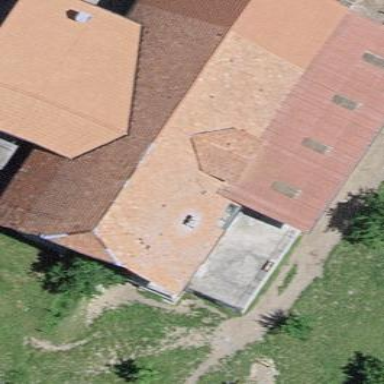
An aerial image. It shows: Farm building.